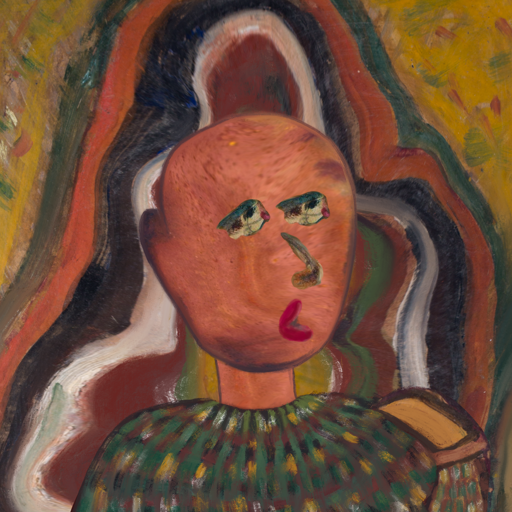
Background: AfterRaid, Head And Neck Side: Mother_And_Son_Mother, Face Side: Pipe, Bust: After_Raid, Hair Side: Blank, Head Accessory: Blank, Second Necklace: Blank, Necklace: Blank, Baby: Blank